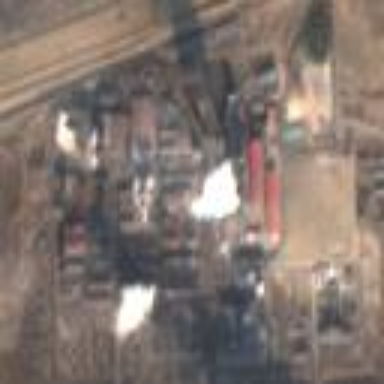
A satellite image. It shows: Industrial area.